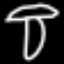
Label: mushroom